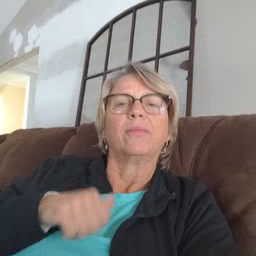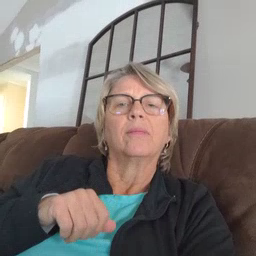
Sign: bath